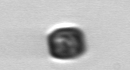
Label: Thalassiosira